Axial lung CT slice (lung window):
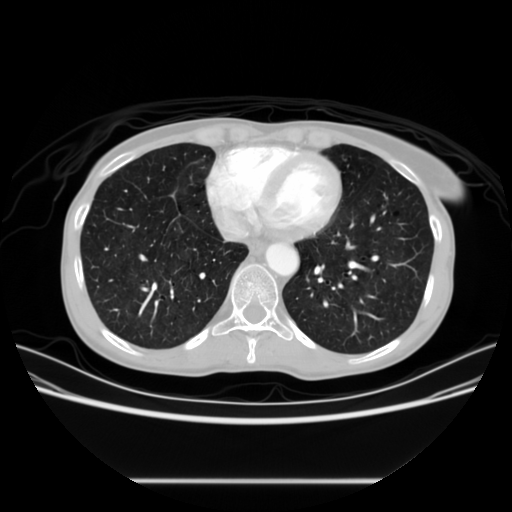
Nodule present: no